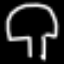
Label: mushroom